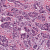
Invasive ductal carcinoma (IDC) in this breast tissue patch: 1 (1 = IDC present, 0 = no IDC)